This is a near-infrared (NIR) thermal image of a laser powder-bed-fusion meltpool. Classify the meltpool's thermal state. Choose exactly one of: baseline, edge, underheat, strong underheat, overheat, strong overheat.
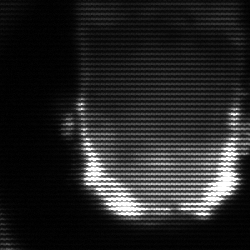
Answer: baseline